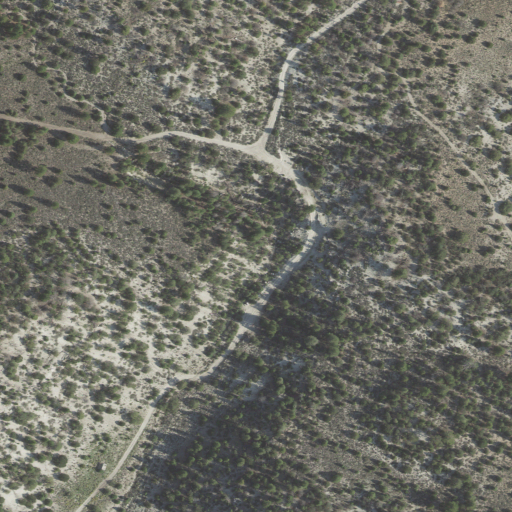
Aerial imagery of cliff(s) in Utah named Jump-up containing evergreen forest, shrub, low intensity development, open development, and medium intensity development